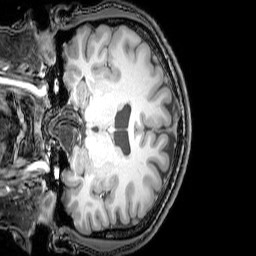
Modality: T1w
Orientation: coronal
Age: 21
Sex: male
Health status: healthy
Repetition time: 0.081 s
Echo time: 0.037 s